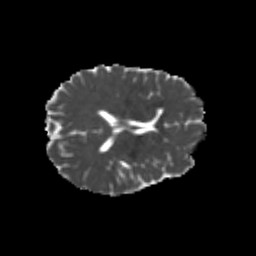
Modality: MD
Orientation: axial
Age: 23
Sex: female
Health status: healthy
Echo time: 0.074 s